Question: I've got a banner where I have a contact form. If some fields are empty and the user tries to submit it the banner will come back with a response. But for some reason the response text breaks or it's missing letters.

'''
/*ActionScript 3.0 */
name_txt.addEventListener(MouseEvent.CLICK, fl_MouseClickHandler);
function fl_MouseClickHandler(event:MouseEvent):void {
trace("Mouse clicked");
stop();
}
// custom function we create to populate the comboBox list
function addShopsToList ():void {
shopList.addItem( { label: "Esindus1" } );
shopList.addItem( { label: "Esindus2" } );
shopList.addItem( { label: "Esindus3" } );
shopList.addItem( { label: "Esindus4" } );
}
// Run function above now
addShopsToList ();
// build variable name for the URL Variables loader
var variables:URLVariables = new URLVariables;
// Build the varSend variable
var varSend:URLRequest = new URLRequest("form_parse.php");
varSend.method = URLRequestMethod.POST;
varSend.data = variables;
// Build the varLoader variable
var varLoader:URLLoader = new URLLoader;
varLoader.dataFormat = URLLoaderDataFormat.VARIABLES;
varLoader.addEventListener(Event.COMPLETE, completeHandler);
// handler for the PHP script completion and return of status
function completeHandler(event:Event):void {
// remove processing clip
name_txt.text = "";
email_txt.text = "";
phone_txt.text = "";
// Load the response from php here
status_txt.text = event.target.data.return_msg;
}
// Add event listener for submit button click
submit_btn.addEventListener(MouseEvent.CLICK, ValidateAndSend);
// function ValidateAndSend
function ValidateAndSend (event:MouseEvent):void {
// validate fields
if(!name_txt.length) {
status_txt.text = "Please enter your name";
} else if (!email_txt.length) {
status_txt.text = "Please enter your email";
} else if (!phone_txt.length) {
status_txt.text = "Please enter your phone number";
} else {
// All is good, send the data now to PHP
// ready the variables in our form for sending
variables.userName = name_txt.text;
variables.userEmail = email_txt.text;
variables.userPhone = phone_txt.text;
variables.userShop = shopList.value;
// Send the data to PHP now
varLoader.load(varSend);
} // close else condition for error handling
} // close validate and send function
'''
Upon succesful submitting:
'''
$my_msg = "Taname $senderName, paringu eest."; // Thanking the user for successful completion
// Print the data back to flash who is patiently waiting for it in the onCompleteHandler
print "return_msg=$my_msg";
'''
Any ideas?
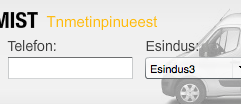
Answer: As cherniv says You need to embed font you used for you text box. To embed do the following
'''
Open Character Panel Window > Character
'''

Hope that helps
Cheers!